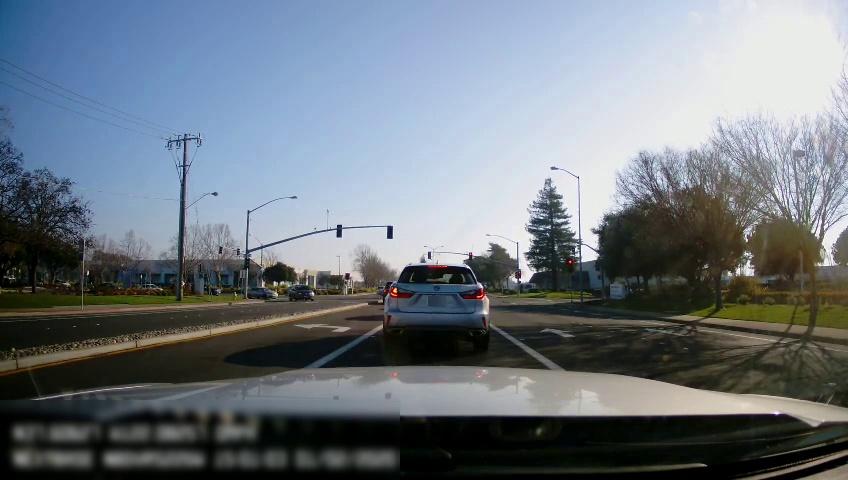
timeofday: Day
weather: Sunny
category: Drivable Space
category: Drivable Space
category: Vehicles | SUV
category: Vehicles | SUV
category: Vehicles | SUV
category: Vehicles | Car
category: Lanes | Current Lane
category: Lanes | Alternate Lane
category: Lanes | Current Lane
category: Lanes | Alternate Lane